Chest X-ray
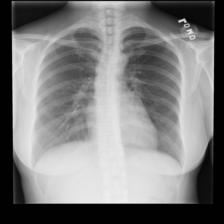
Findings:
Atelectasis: negative
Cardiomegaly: negative
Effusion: negative
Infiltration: positive
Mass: negative
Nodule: negative
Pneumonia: negative
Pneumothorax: negative
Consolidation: negative
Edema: negative
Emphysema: negative
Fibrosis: negative
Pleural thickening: negative
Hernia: negative